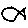
Label: fish